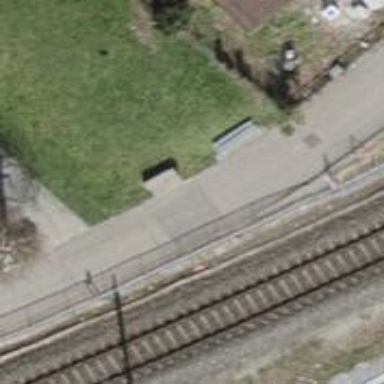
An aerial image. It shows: Grey bench.